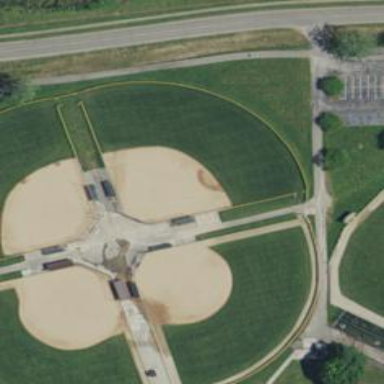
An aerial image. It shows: Baseball pitch for leisure and sports activities.